Question: I am really wondering why the below code makes the color or button content also orange in WPF when it is clearly targeted only for Textblock. When I change the target to button, it works fine and gets applied only for button content and not to textblock. Why is this strange behavior ?
'''
<Style TargetType="{x:Type TextBlock}">
<Setter Property="Foreground" Value="orange" />
</Style>
'''
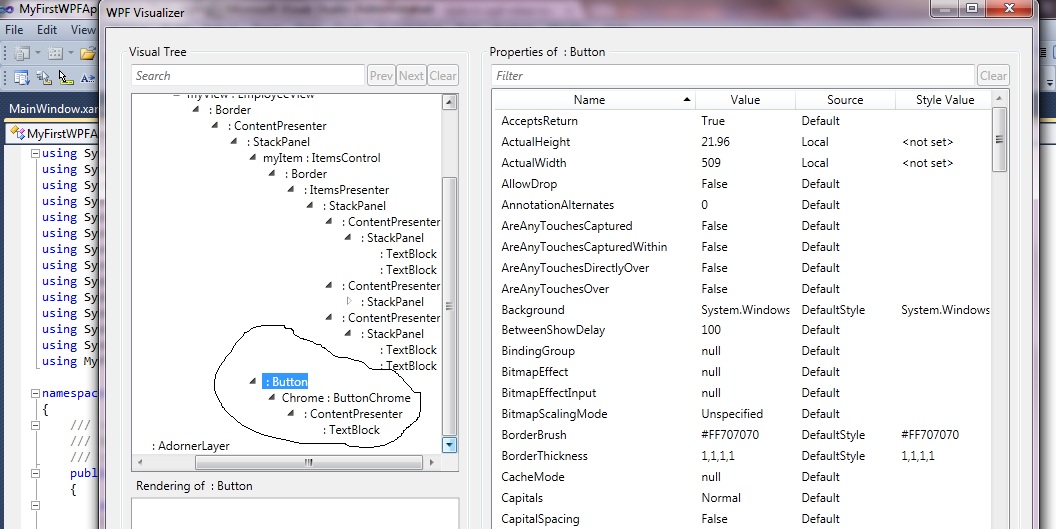
Answer: Basically most of the text you see in WPF 'Window' is eventually converted into 'TextBlock'. If you specify '<Button Content="ABC"/>' what WPF will actually do is put '<TextBlock Text="ABC"/>' into 'Button.Content' when its 'ContentPresenter' creates visual tree. So your implicit style does not apply to 'Button' but to 'TextBlock' which is part of its content.In WPF control has its default template which is build from other controls that can be build from other controls until eventually every text ends up as 'TextBlock' that's why Microsoft put protection in place and normally implicit 'Style' is applied in templates only to elements inherited from <URL>, from unknowingly applying complicated styles that could cause unwanted behaviour, performance issues or errors. Therefore is you specify your implicit 'TextBlock' style in 'Window.Resources', or in one of its child items, it won't be applied automatically in templates and your 'Button' will keep default color, unless you move it into 'Application.Resources' then it will apply also in templates and your 'Button' text will become orange.